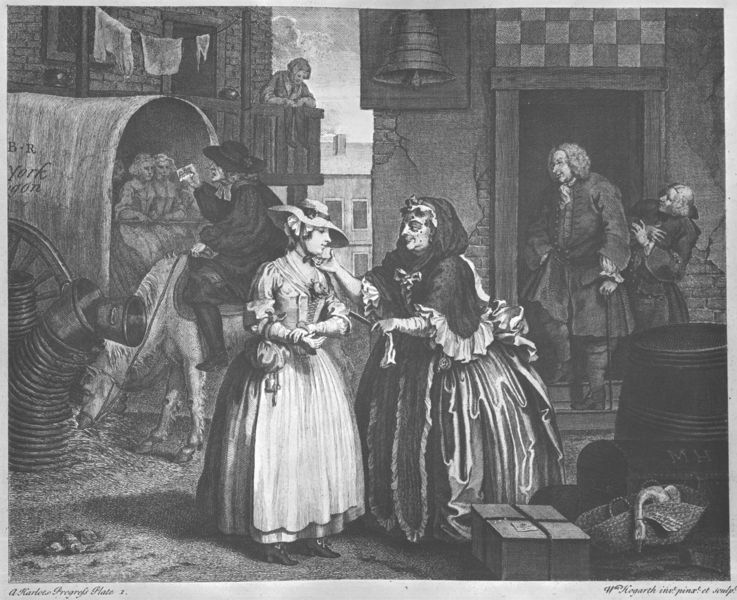
Titel: A Harlot’s Progress
Künstler: William Hogarth
Schlagwörter: mann, frauen, menschen, stadt, wäsche, elegant, frau, hut, kleid, männer, schwarz, strasse, szene, tür, weiss, zeichnung, gebäude, haus, kneipe, alte, stein, gewand, karren, pferd, balkon, schürze, gans, fassade, leine, gepäck, grafik, kutsche, markt, platz, rad, wagen, korb, eingang, unterschrift, zigeuner, druck, stich, straßenszene, hässlich, kiste, fass, glocke, planwagen, westen, schauspieler, eimer, reisende, dirndl, koffer, hexe, zwillinge, ganz, bordell, new york, paket, taverne, balkon wäsche